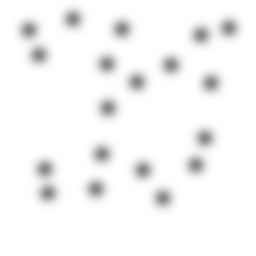
Squares: 0
Triangles: 0
Stars: 19
Total shapes: 19